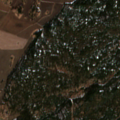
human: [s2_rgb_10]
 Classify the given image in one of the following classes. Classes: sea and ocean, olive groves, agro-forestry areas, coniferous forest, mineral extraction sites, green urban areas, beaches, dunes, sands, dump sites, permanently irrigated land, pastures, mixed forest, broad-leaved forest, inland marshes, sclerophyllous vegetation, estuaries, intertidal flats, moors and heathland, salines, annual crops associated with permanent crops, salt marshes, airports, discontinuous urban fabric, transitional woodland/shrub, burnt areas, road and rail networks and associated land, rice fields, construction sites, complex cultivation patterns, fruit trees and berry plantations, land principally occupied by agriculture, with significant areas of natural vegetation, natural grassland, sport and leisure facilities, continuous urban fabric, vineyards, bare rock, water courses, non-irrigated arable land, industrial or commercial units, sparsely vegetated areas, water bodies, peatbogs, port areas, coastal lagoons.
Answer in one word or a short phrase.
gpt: non-irrigated arable land, land principally occupied by agriculture, with significant areas of natural vegetation, coniferous forest, mixed forest